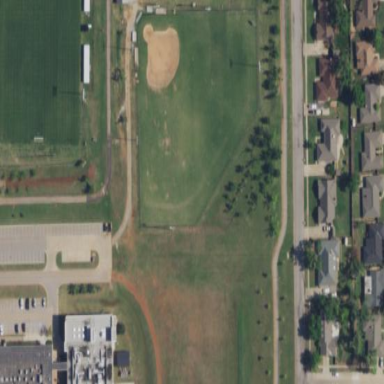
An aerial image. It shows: Baseball pitch for leisure land activities.